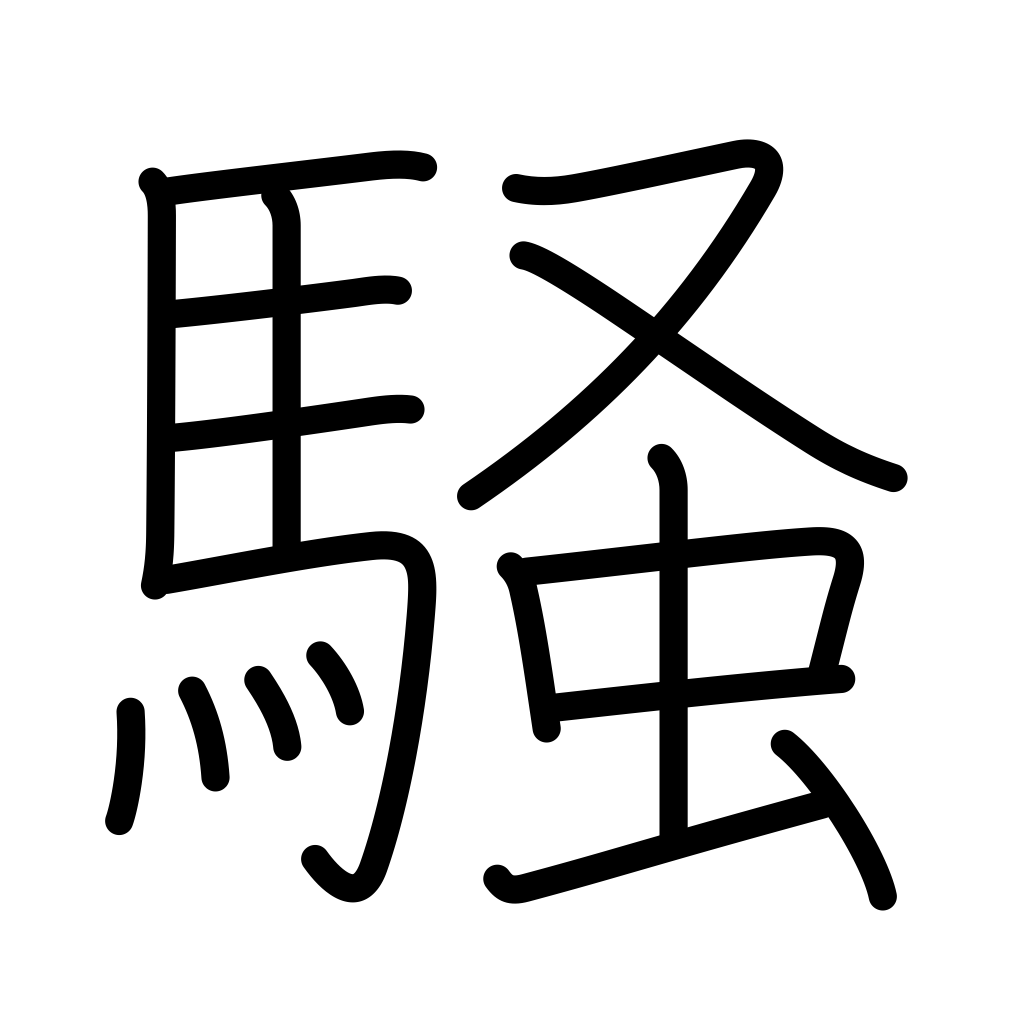
Meaning: boisterous, make noise, clamor, disturb, excite